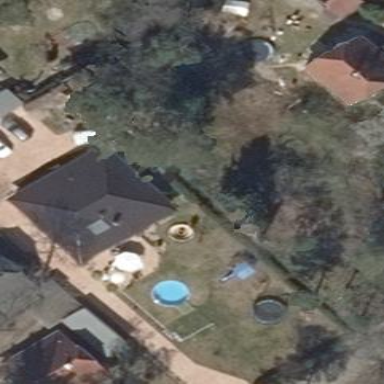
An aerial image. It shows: Detached building with hipped roof shape.